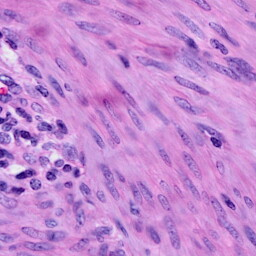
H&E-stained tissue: Cervix